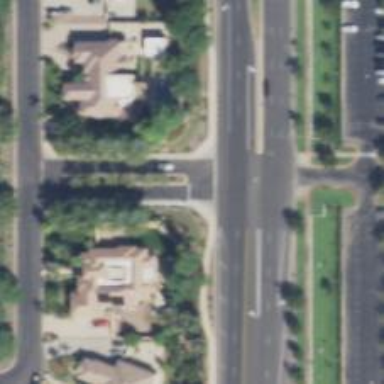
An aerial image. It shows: Road with stop sign.